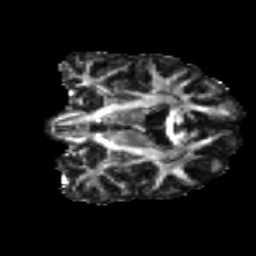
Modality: FA
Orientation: coronal
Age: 63
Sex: female
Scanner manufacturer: ge
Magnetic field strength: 3 T
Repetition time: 7.8 s
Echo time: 0.0649 s